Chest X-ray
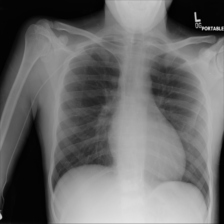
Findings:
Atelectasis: negative
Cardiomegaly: negative
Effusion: negative
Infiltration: negative
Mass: negative
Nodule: negative
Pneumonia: negative
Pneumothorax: negative
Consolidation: negative
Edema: negative
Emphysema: negative
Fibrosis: negative
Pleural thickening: negative
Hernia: negative